Question: I am trying to send an e-mail with attachment using gmail api.
This is my url request:
'''
NSString *urlString = [NSString stringWithFormat:@"%@?access_token=%@&uploadType=multipart", @"apiURL", @"access_token"]];
NSMutableURLRequest *request = [NSMutableURLRequest requestWithURL:[NSURL URLWithString:urlString]];
[request setHTTPMethod:@"POST"];
NSString *filePath = [[NSBundle mainBundle] pathForResource:@"message" ofType:@"txt"];
NSString *myText = [NSString stringWithContentsOfFile:filePath];
[request setHTTPBody:[myText dataUsingEncoding:NSUTF8StringEncoding]];
[request setValue:@"multipart/related; boundary=foo_bar_baz" forHTTPHeaderField:@"Content-Type"];
//make request, etc....
'''
and this is the content of message.txt file which contains json and attachment data.
'''
POST /upload/gmail/v1/users/userId/messages/send?uploadType=multipart HTTP/1.1
Content-Type: multipart/related; boundary="foo_bar_baz"
Content-Length: 99999999999999999999999999
--foo_bar_baz
Content-Type: application/json; charset=UTF-8
{
"raw":"RnJvbTogSm9obiBEb2UgPGpkb2VAbWFjaGluZS5leGFtcGxlPiAKVG86IFRlc3QgTmFtZSA8Y2VtaWx0b2thdGxpQGNyZWF2ZXguY29tPiAKU3ViamVjdDogU2F5aW5nIEhlbGxvIApEYXRlOiBGcmksIDIxIE5vdiAxOTk3IDA5OjU1OjA2IC0wNjAwIAoKVGhpcyBpcyBhIG1lc3NhZ2UganVzdCB0byBzYXkgaGVsbG8uIFNvLCAiSGVsbG8i"
}
--foo_bar_baz
MIME-Version: 1.0
Content-Transfer-Encoding: base64
Content-Disposition: attachment; filename="anothertest.jpg"
Content-Type: message/rfc822;
(image data)
--foo_bar_baz--
'''
I can send message successfully but I can't see the attachment.

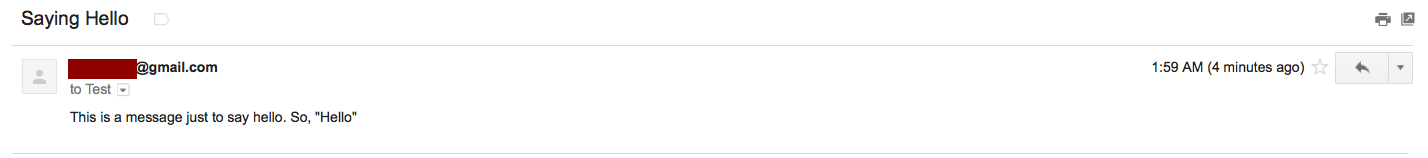
Answer: I'm not that familiar with objective-c, but I did the same mistake in JavaScript a while back (<URL>
You have to supply the ENTIRE mail in the raw-parameter before sending it. In your case it could be something like:
'''
Content-Type: multipart/mixed; boundary="foo_bar_baz"
Content-Length: 99999999999999999999999999
--foo_bar_baz
Content-Type: text/plain; charset="UTF-8"
This is a message just to say hello. So, "Hello"
--foo_bar_baz
MIME-Version: 1.0
Content-Transfer-Encoding: base64
Content-Disposition: attachment; filename="anothertest.jpg"
Content-Type: message/rfc822;
(image data)
--foo_bar_baz--
'''
When you've constructed your mail like this, you have to urlSafe Base64-encode it and supply this encoded string as your raw-parameter!
'''
$.ajax({
type: "POST",
url: "https://www.googleapis.com/gmail/v1/users/me/messages/send",
contentType: "application/json",
dataType: "json",
beforeSend: function(xhr, settings) {
xhr.setRequestHeader('Authorization','Bearer ' + accessToken);
},
data: JSON.stringify({"raw": mail}) //mail is the encoded mail above
});
'''